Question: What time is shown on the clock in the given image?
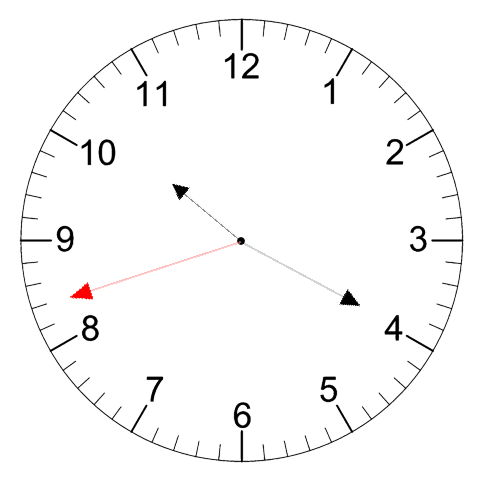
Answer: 10:19:42